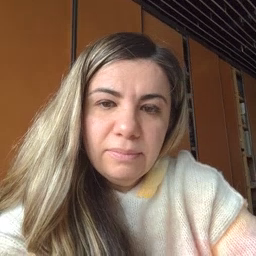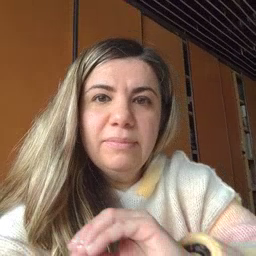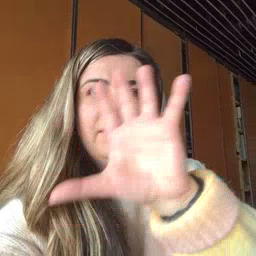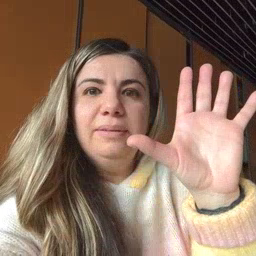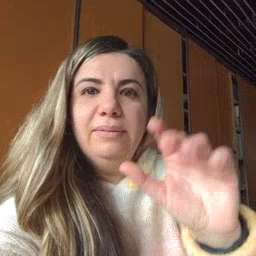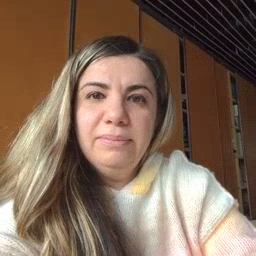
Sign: clean